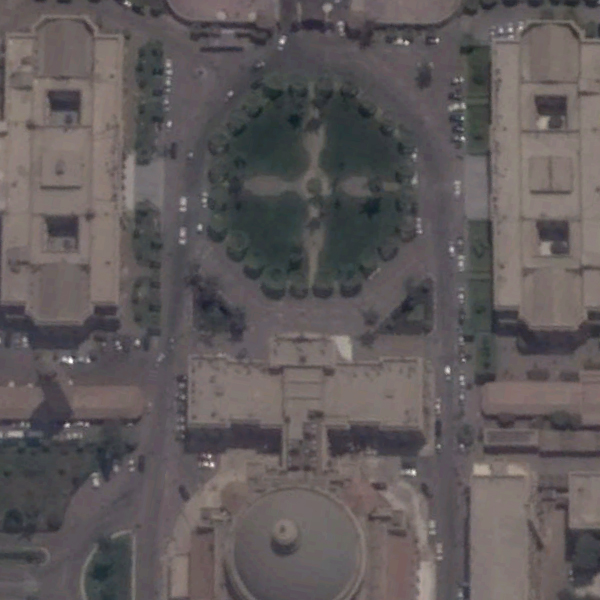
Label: Square